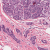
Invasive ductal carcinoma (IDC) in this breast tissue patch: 0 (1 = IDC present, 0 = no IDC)